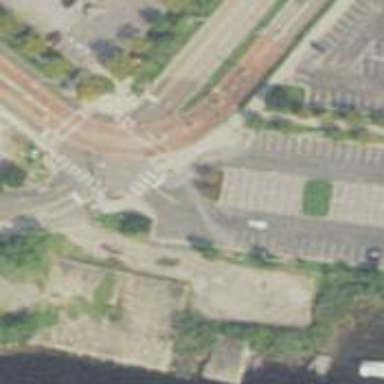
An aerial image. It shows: Railway crossing.